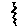
Label: zigzag